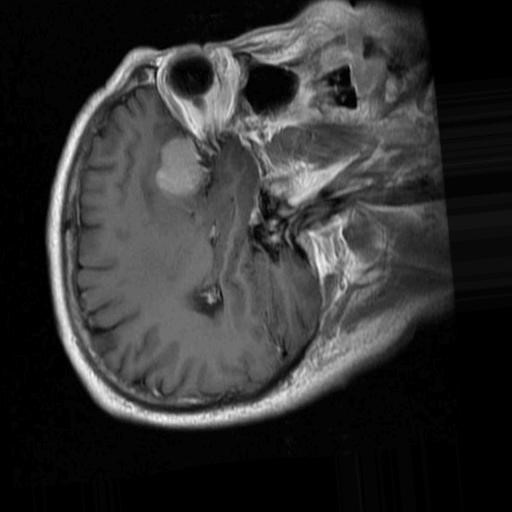
Label: brain_menin